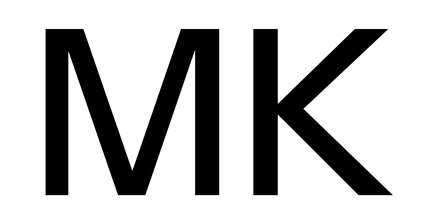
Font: InstrumentSans_Medium